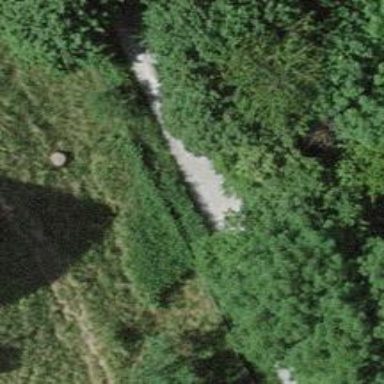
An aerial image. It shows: Abandoned railway track with compacted grade2 surface.